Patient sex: F
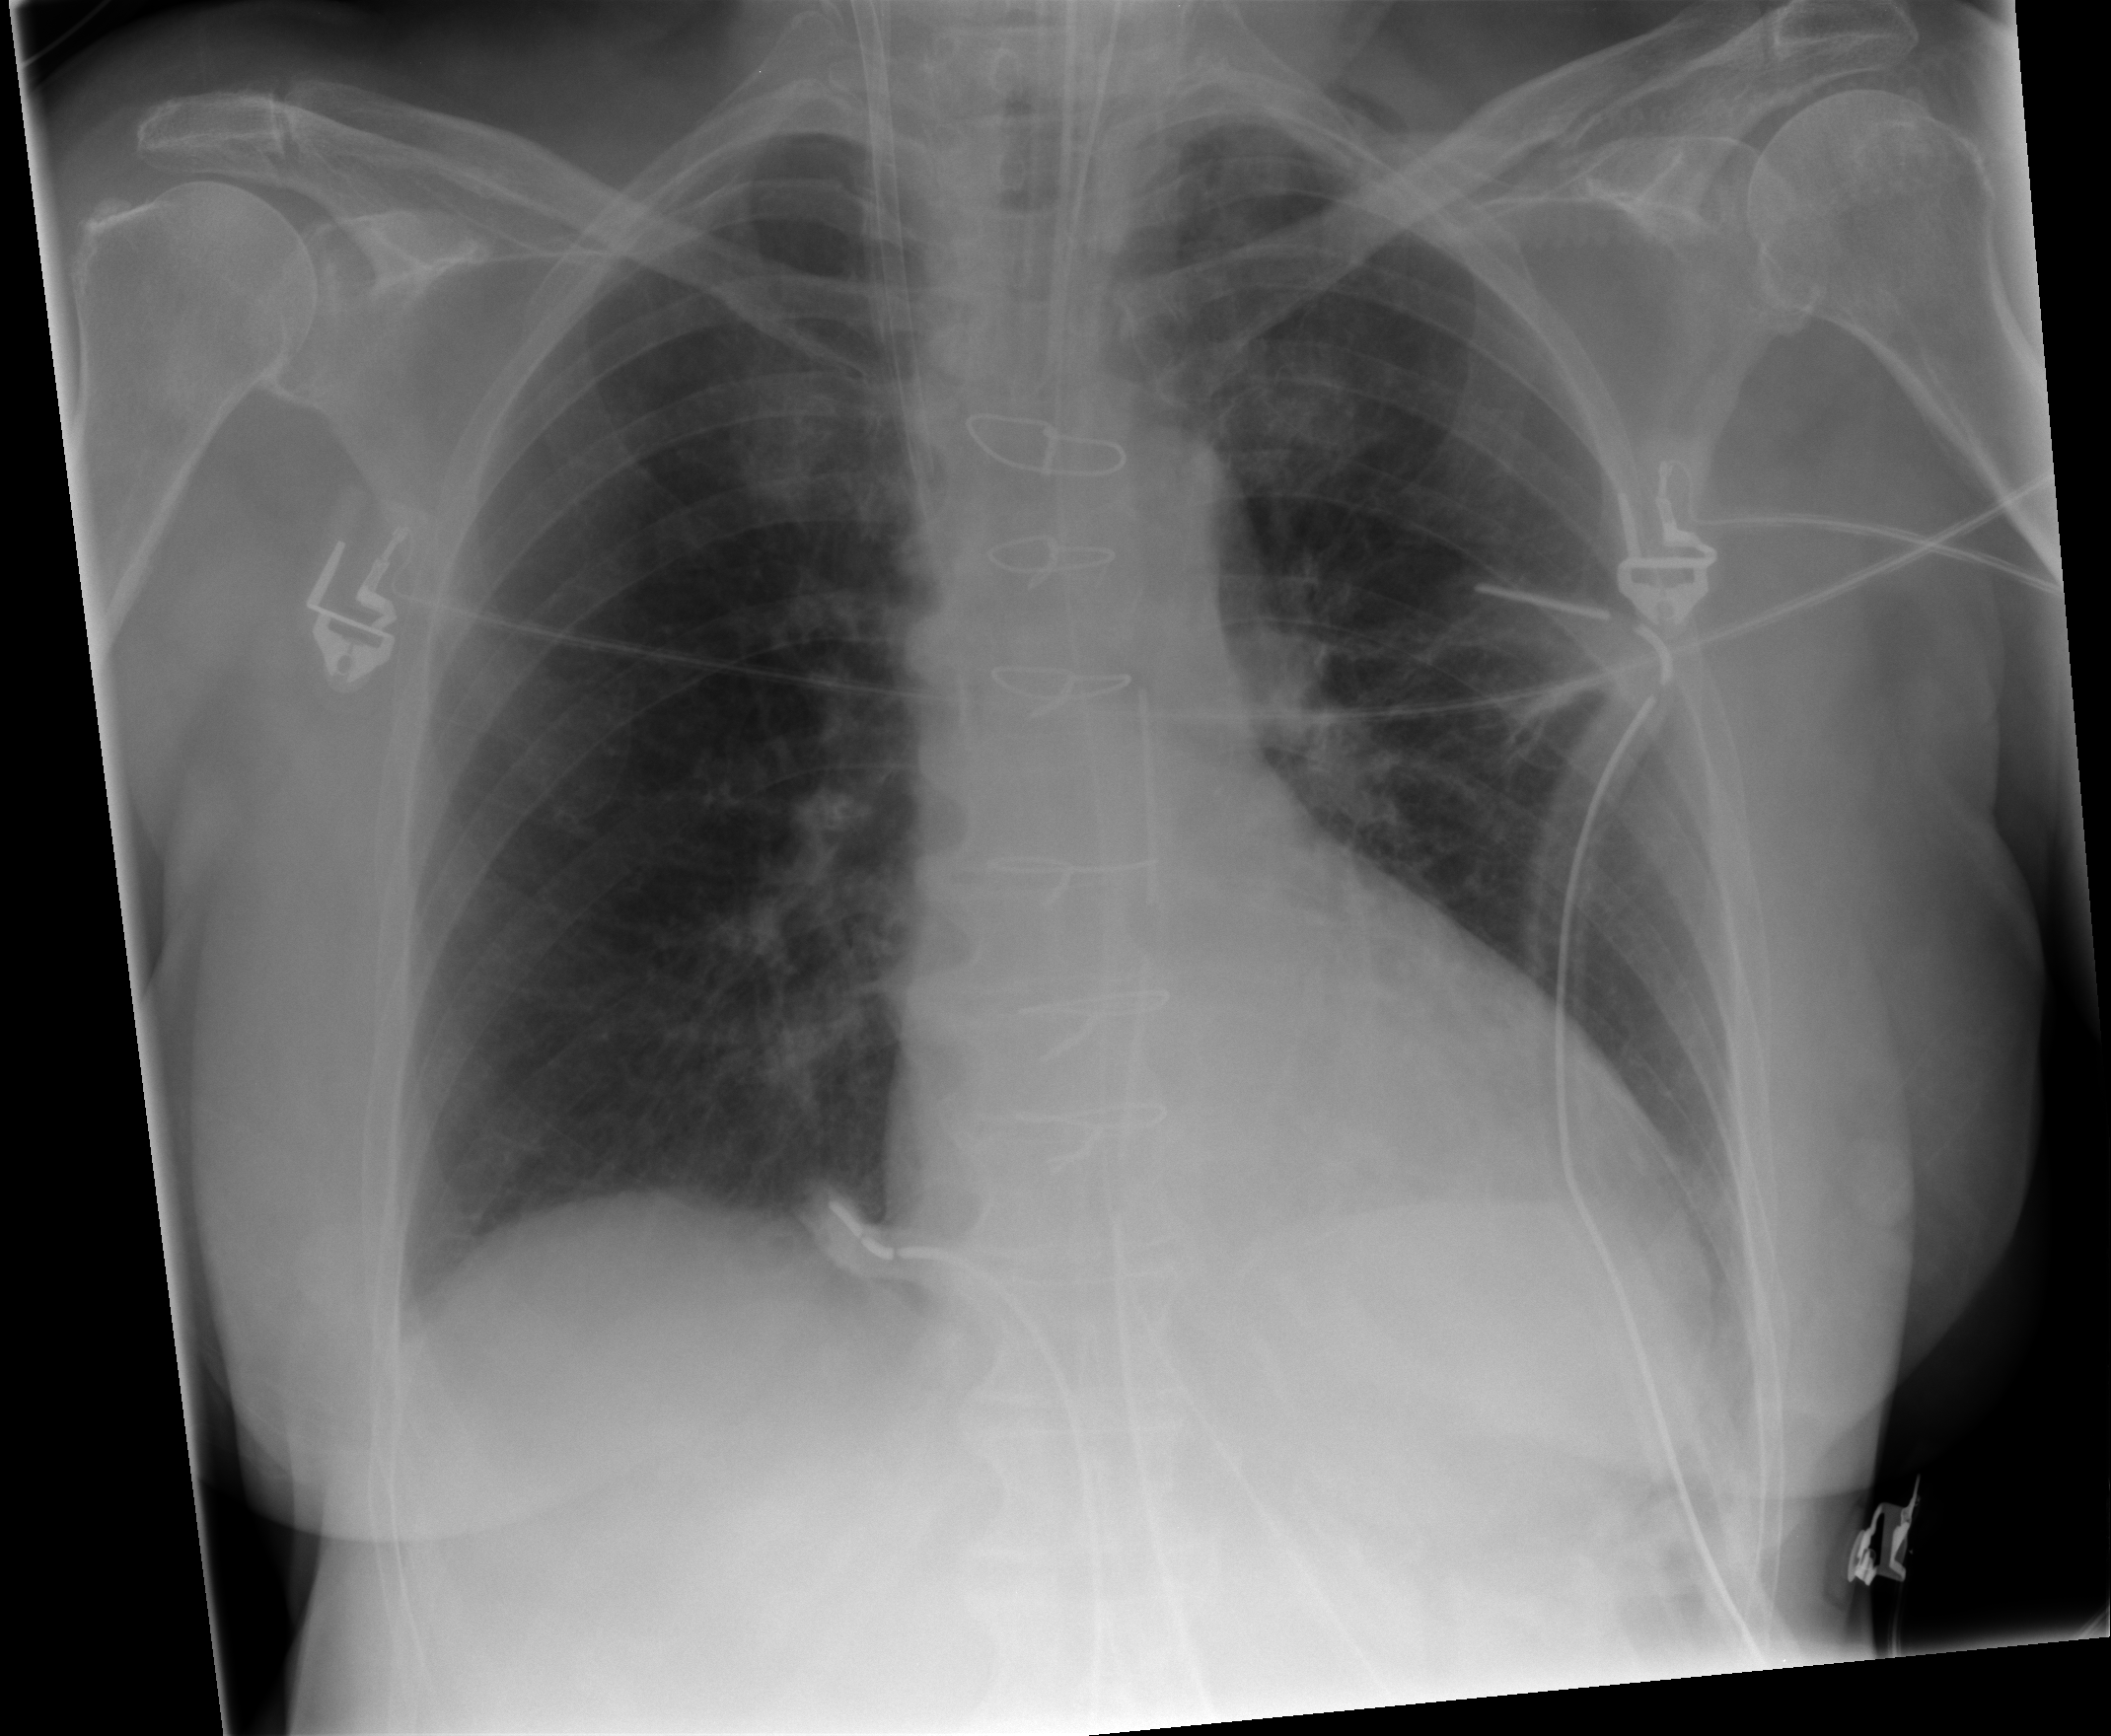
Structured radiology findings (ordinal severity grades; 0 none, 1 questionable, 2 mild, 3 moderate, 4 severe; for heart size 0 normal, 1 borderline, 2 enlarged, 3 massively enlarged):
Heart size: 2
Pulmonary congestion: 0
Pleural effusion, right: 0
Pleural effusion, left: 0
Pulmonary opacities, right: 0
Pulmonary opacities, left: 0
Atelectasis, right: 2
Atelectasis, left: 0